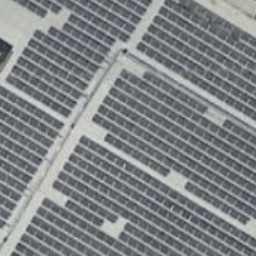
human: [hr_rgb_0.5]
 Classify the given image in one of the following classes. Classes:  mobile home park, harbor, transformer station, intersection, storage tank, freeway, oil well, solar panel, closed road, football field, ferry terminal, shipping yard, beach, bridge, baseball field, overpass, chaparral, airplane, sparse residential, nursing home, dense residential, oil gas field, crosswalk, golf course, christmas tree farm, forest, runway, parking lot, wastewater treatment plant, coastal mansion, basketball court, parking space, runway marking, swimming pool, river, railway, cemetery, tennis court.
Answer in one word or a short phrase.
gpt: solar panel